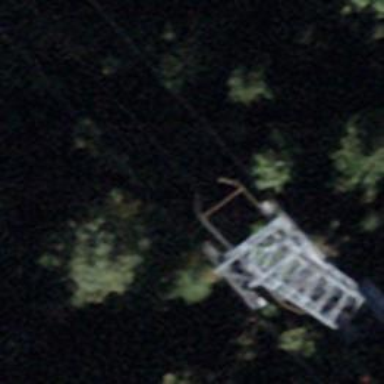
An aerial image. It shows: Pylon for aerialway.